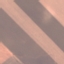
Label: AnnualCrop